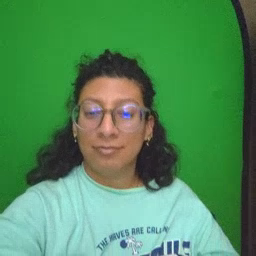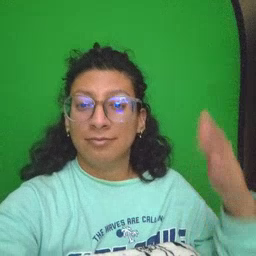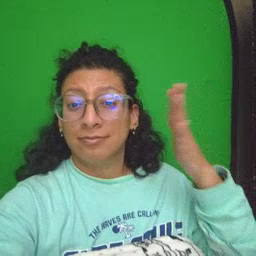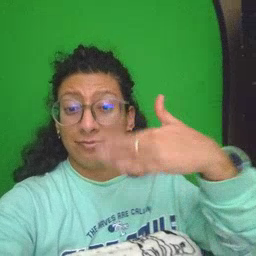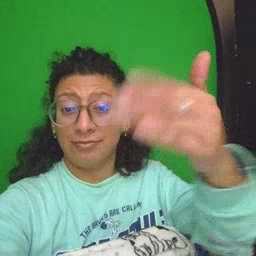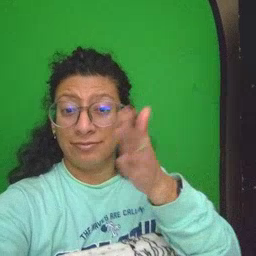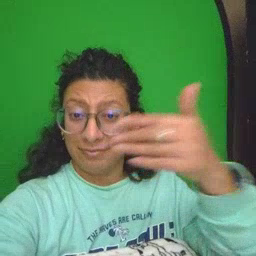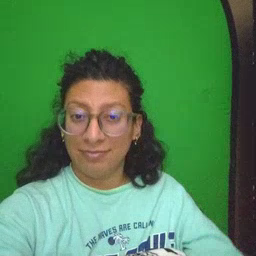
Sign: flag